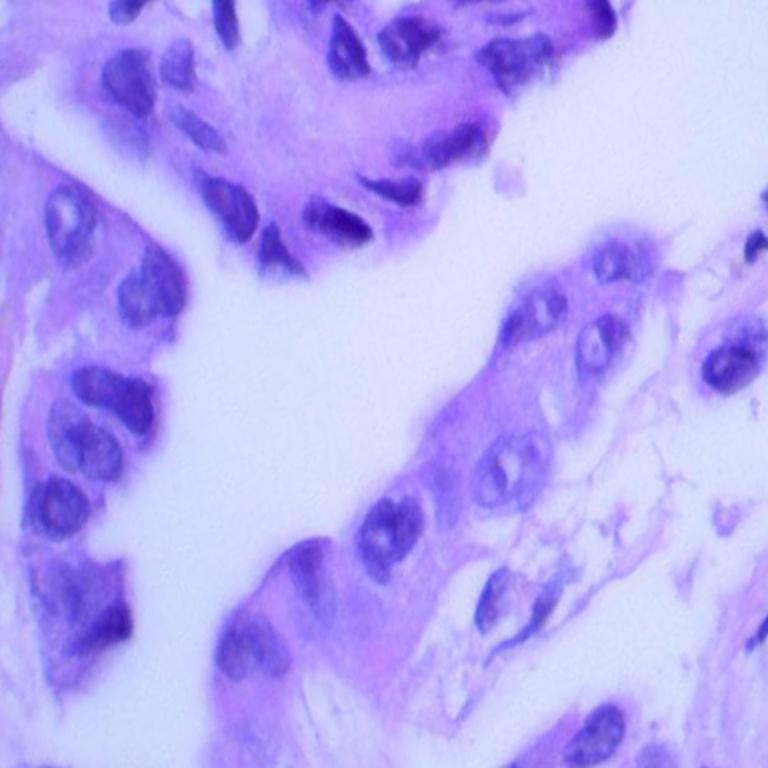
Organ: lung
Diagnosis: adenocarcinomas